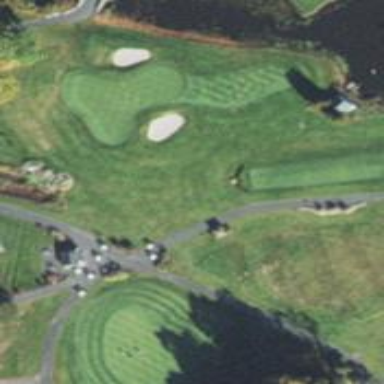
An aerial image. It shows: Path used for both walking and golf.